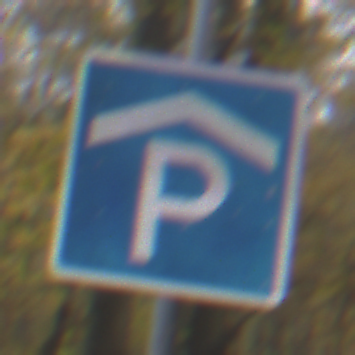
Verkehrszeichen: Parkhaus
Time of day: MorningAfternoon
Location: Outdoor (Nature)
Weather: Overcast
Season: Autumn
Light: Natural